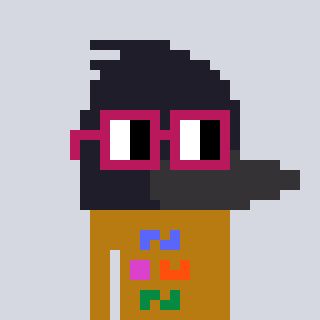
a pixel art character with square dark red glasses, a raven-shaped head and a gold-colored body on a cool background